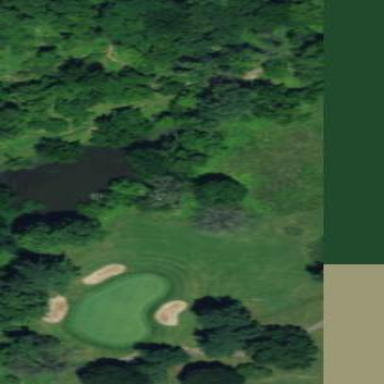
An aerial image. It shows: Water hazard in golf course. The hazard is natural water feature.